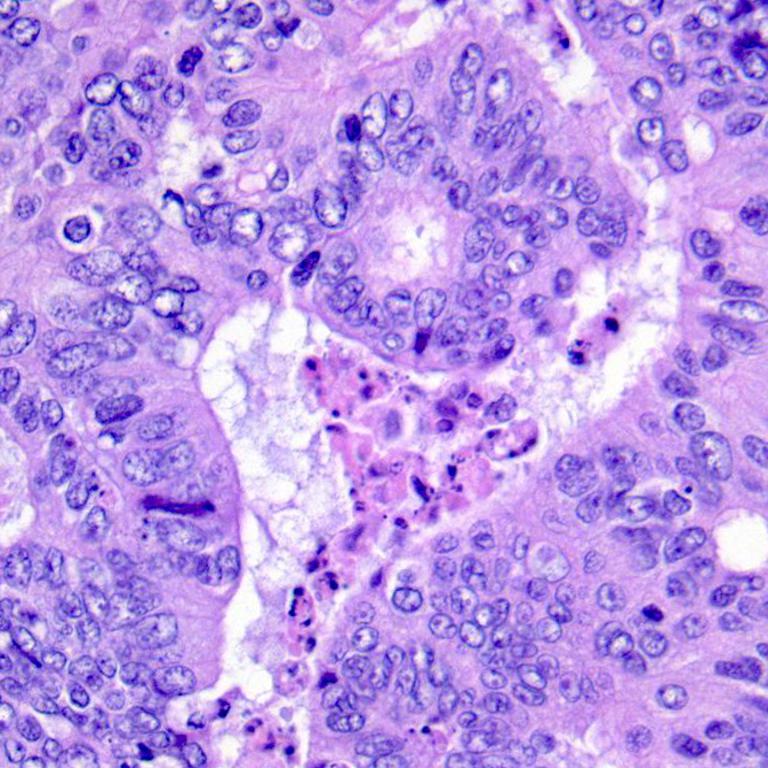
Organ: colon
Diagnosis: adenocarcinomas